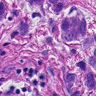
Metastatic tissue present: yes